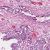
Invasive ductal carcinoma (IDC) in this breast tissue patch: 1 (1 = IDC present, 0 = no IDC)